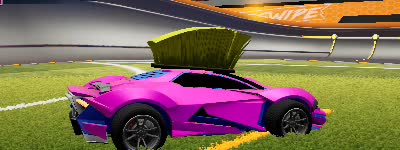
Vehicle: werewolf